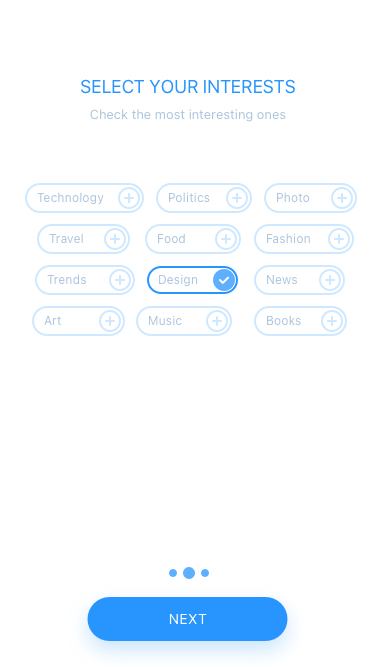
Text in this UI design:
Select your interests
Check the most interesting ones